【题型】填空题　【知识点】平面几何　【难度】easy
如图，一个水平放置的平面图形由斜二测画法得到的直观图是矩形 \( O'A'B'C' \)，
其中 \( O'A' = 3 \)，\( O'C' = 1 \)，则原图形周长是\_\_\_\_\_\_。

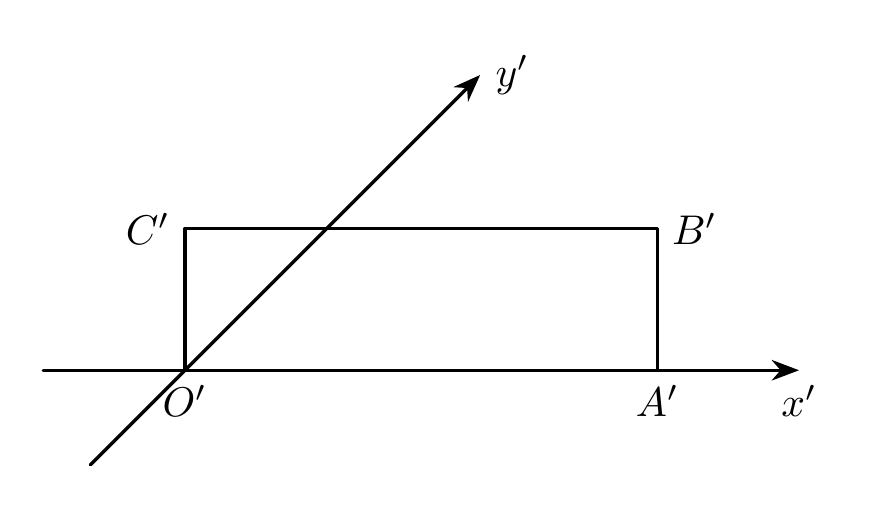
【解答】
【答案】12

【详解】

在直观图中，设 \( O'y' \) 与 \( B'C' \) 交于点 \( P' \)，

根据题意，\( OA'B'C' \) 为矩形，
\[\angle C'O'P' = 45^\circ, \quad |O'C'| = |C'P'| = 1\]

则
\[|O'P'| = \frac{|O'C'|}{\cos 45^\circ} = \sqrt{2},\]
所以 \(|OP| = 2|O'P'| = 2\sqrt{2}\)。

在平面直角坐标系下还原图形，如图：

\[|OC| = \sqrt{|OP|^2 + |CP|^2} = \sqrt{(2\sqrt{2})^2 + 1} = 3,\]

所以原图形的周长为：
\[ 2 \times (OA + OC) = 2(3 + 3) = 12. \]

故答案为：12
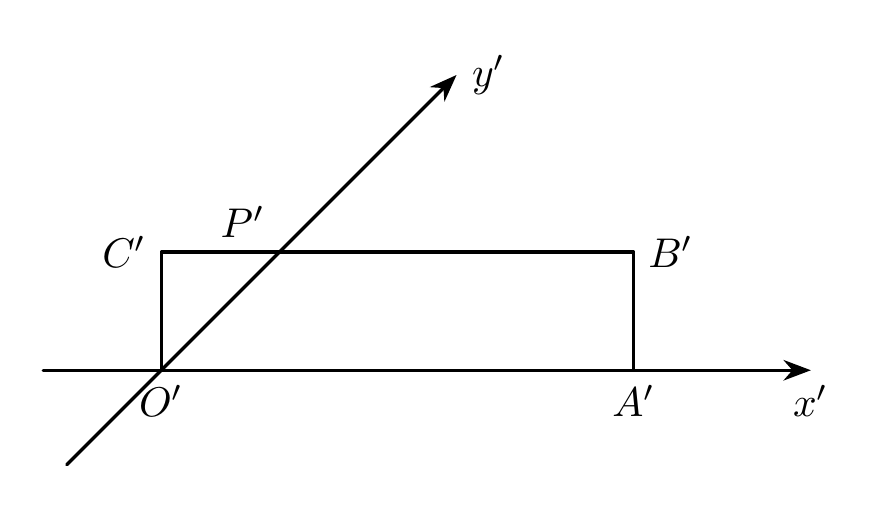
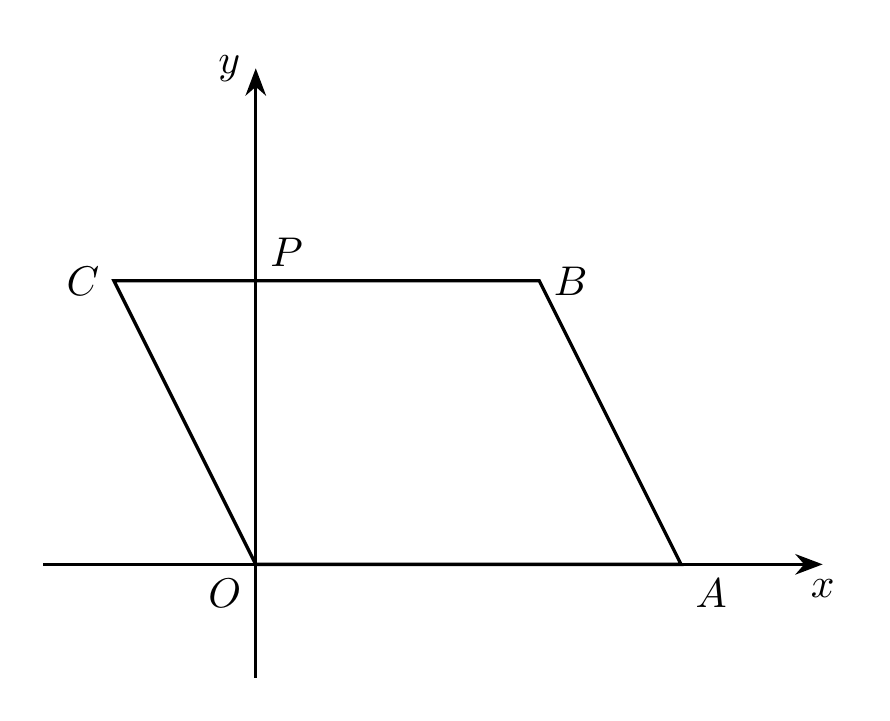